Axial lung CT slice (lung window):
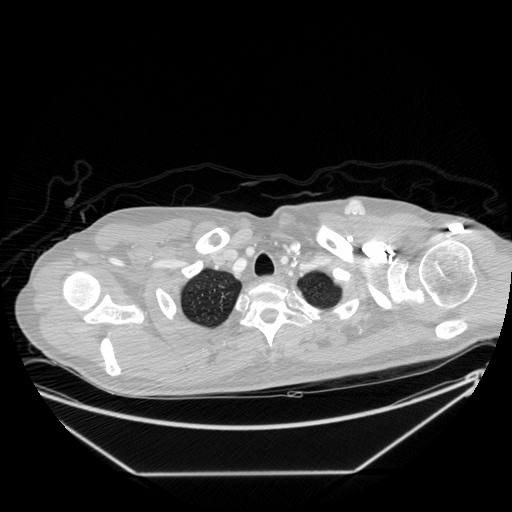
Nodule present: no